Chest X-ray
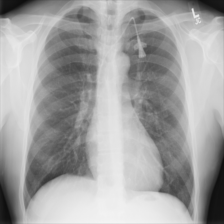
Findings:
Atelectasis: negative
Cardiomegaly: negative
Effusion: negative
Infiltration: negative
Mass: negative
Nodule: negative
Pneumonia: negative
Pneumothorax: negative
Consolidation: negative
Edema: negative
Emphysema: negative
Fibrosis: negative
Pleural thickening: negative
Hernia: negative